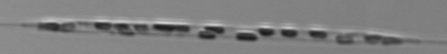
Label: Rhizosolenia